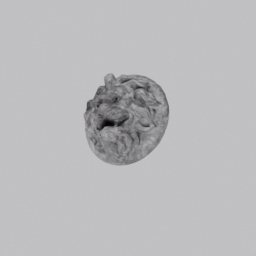
Label: decoration